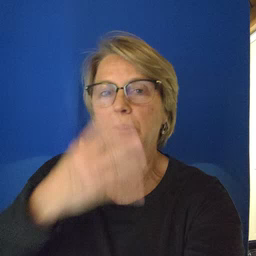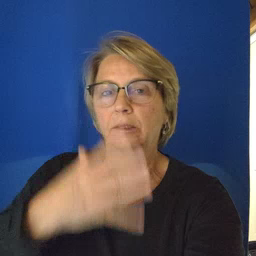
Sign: pajamas